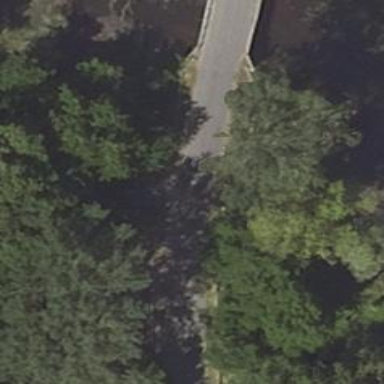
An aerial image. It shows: Tertiary road passing over bridge.